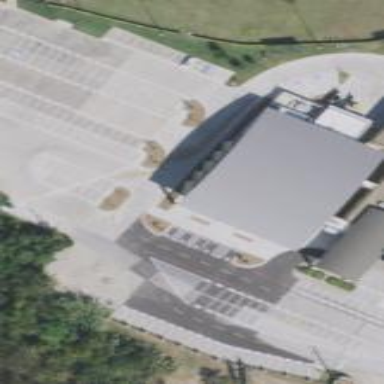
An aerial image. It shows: School building with sports center for swimming activities.